Question: In my JSF page I use '<c:choose><c:when>' tag to conditionally display content. However, it does not work as it seems to always evaluate 'false'.
E.g.
'''
<h:outputText value="#{pollInfo.active} -" />
<c:choose>
<c:when test="#{pollInfo.active}">
<h:outputText value="Active" />
</c:when>
<c:otherwise>
<h:outputText value="Deactive" />
</c:otherwise>
</c:choose>
'''
There are for sure a few items with 'active=true', which is confirmed by '<h:outputText>', but it just prints 'Deactive' for all items. You can see the actual output in the following picture:

How is this caused and how can I solve it?
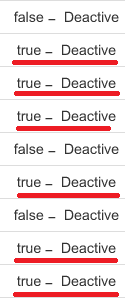
Answer: The symptoms and the screenshot suggests that the '#{pollInfo}' represents the currently iterated item of an iterating UI component such as '<ui:repeat>', '<h:dataTable>', '<p:tabView>', '<p:dataTable>', etc.
JSTL tags run during view build time, that moment when JSF component tree is built based on XHTML source code. The 'var' attribute of such an iterating UI component is only available during view render time, that moment when HTML output is produced based on JSF component tree.
In other words, they don't run "in sync". The '#{pollInfo}' is always 'null' during view build time.
In this particular case, you need the JSF component's 'rendered' attribute instead.
'''
<h:outputText value="Active" rendered="#{pollInfo.active}" />
<h:outputText value="Deactive" rendered="#{not pollInfo.active}" />
'''
Or if you intend to conditionally render larger pieces of code, wrap all in a '<ui:fragment>':
'''
<ui:fragment rendered="#{pollInfo.active}">
<h:outputText value="Active" />
<!-- Some more components here if necessary. -->
</ui:fragment>
<ui:fragment rendered="#{not pollInfo.active}">
<h:outputText value="Deactive" />
<!-- Some more components here if necessary. -->
</ui:fragment>
'''
Again another alternative, given that you've a pure if-else, is using the conditional operator in EL:
'''
<h:outputText value="#{pollInfo.active ? 'Active' : 'Deactive'}" />
'''
Additional bonus is, you end up with much less code.
### See also:
- <URL>